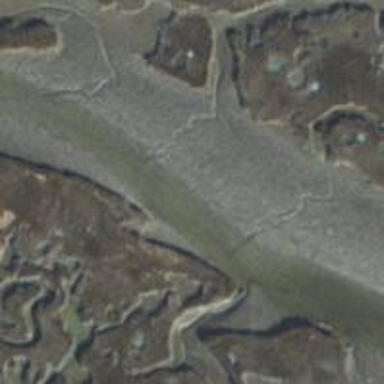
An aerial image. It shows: The image shows tidal environment.